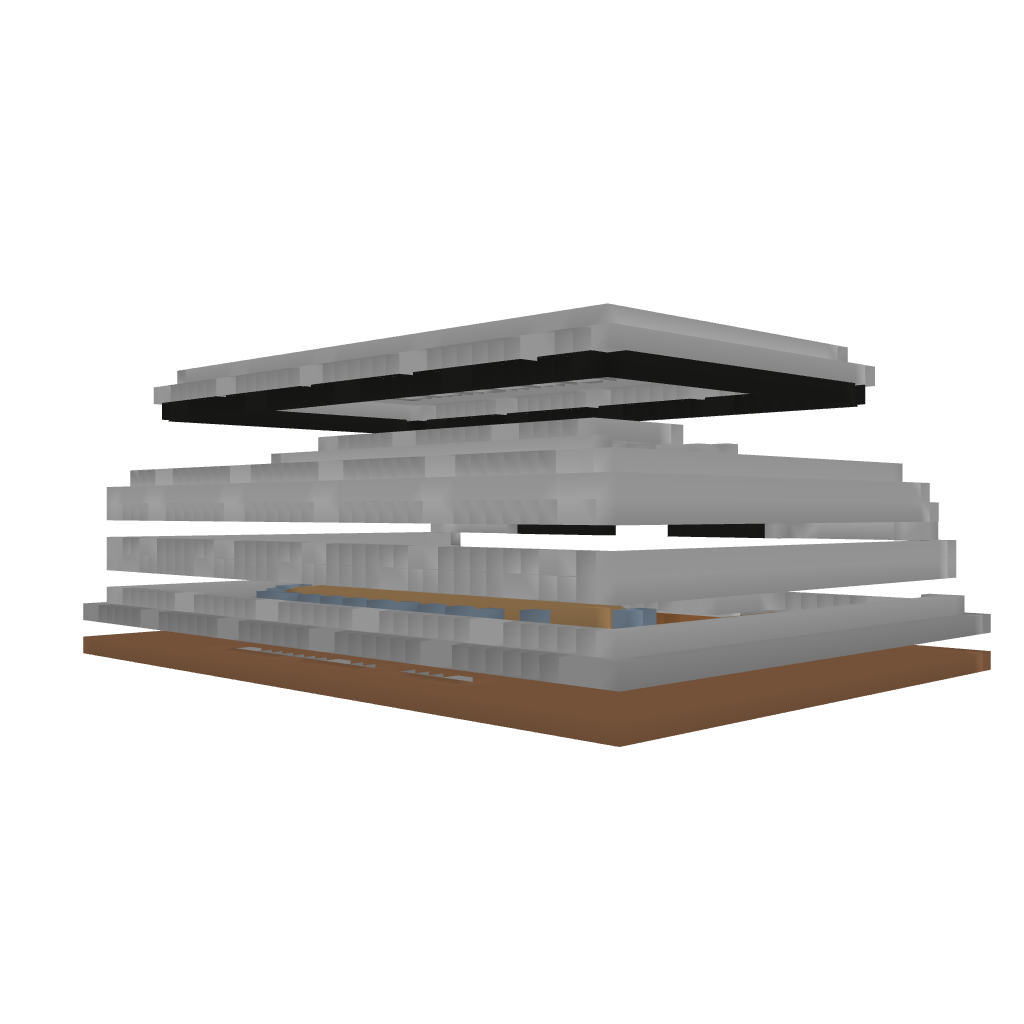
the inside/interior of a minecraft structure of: Mapex Manor